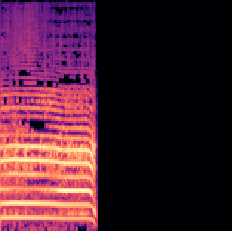
Sound class: Cow